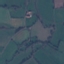
Label: Pasture